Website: bh-photo
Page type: newsletter-management
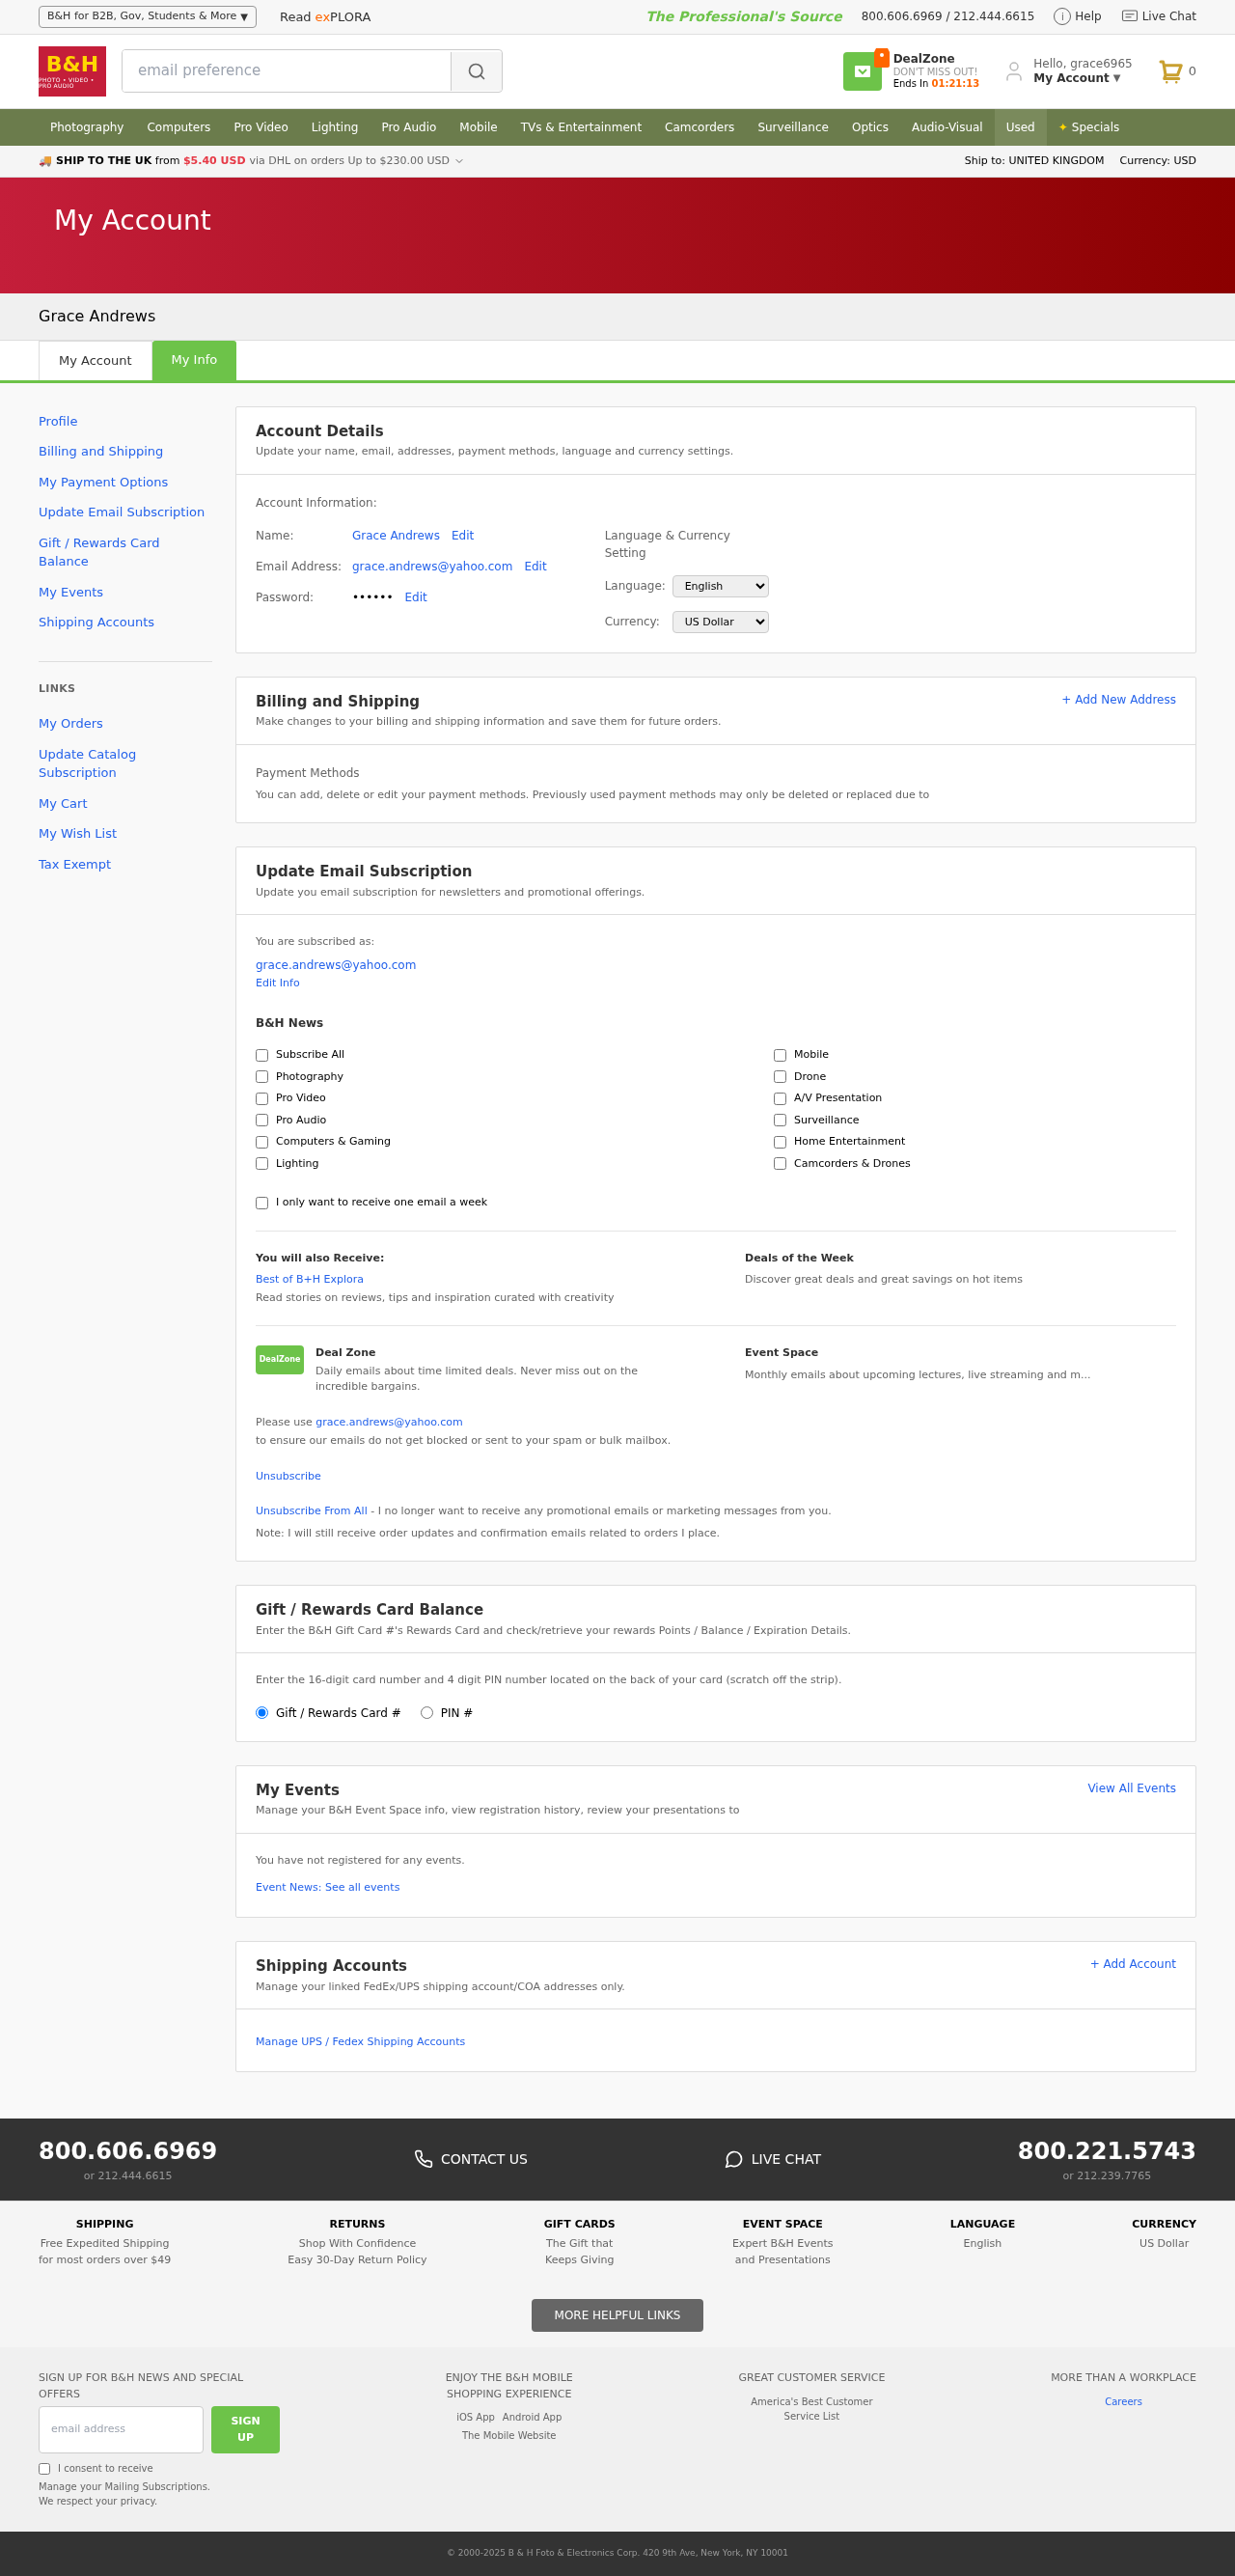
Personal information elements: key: PII_EMAIL
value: grace.andrews@yahoo.com
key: PII_FULLNAME
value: Grace Andrews
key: PII_LOGIN_USERNAME
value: grace6965
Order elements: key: ORDER_NUM_ITEMS
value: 0
Search elements: key: HEADER_SEARCH
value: email preference